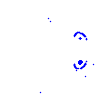
Particle: electron